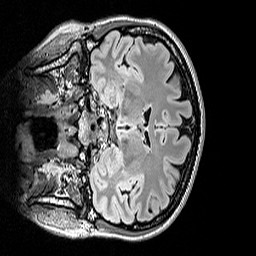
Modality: FLAIR
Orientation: coronal
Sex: female
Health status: ill
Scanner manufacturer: siemens
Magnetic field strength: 3 T
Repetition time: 5 s
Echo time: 0.388 s